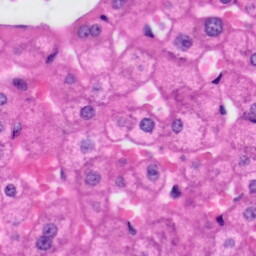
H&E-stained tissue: Liver